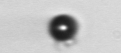
Label: bead